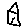
Label: house